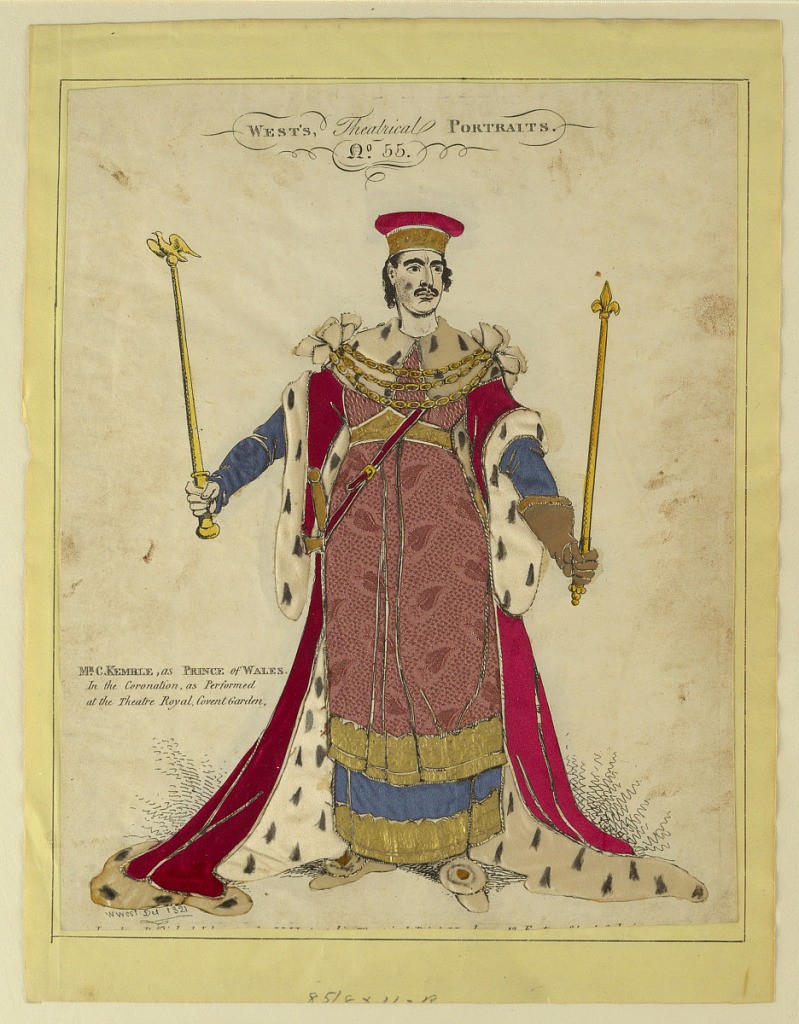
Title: Charles Kemble as the Prince of Wales
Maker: W. West
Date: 1821
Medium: Engraving, embossed foil, fabric
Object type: Tinsel picture
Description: Vertical rectangle. The full-length portrait of a man, facing the spectator. He is dressed in full ceremonial robes, and carries the symbols of his rank in his hand. Thoses areas, including the costume, have been cut out and replaced by tinsel and silk.